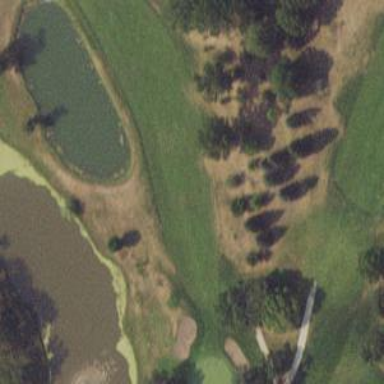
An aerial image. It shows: Golf hole.